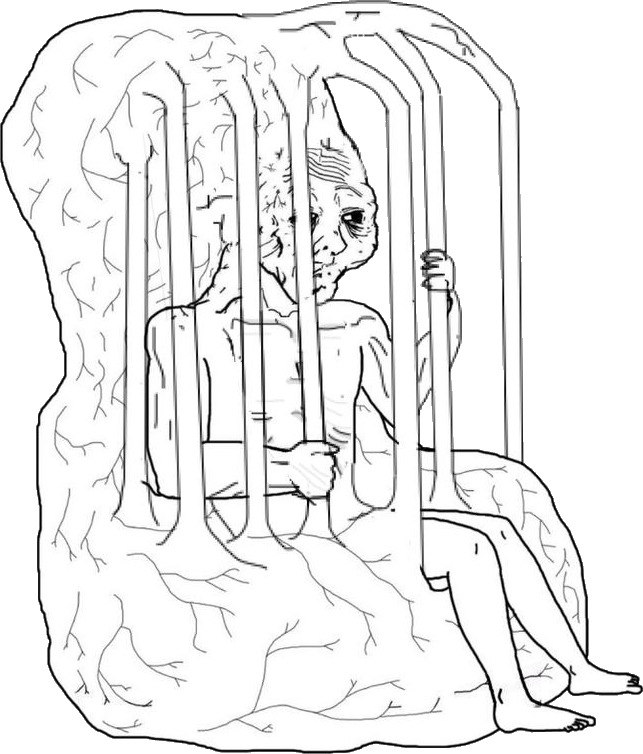
Label: 5_Brainiak